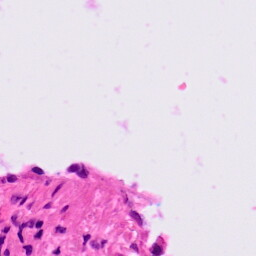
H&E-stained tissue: Lung